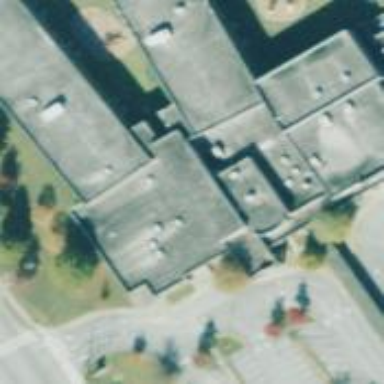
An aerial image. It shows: School.